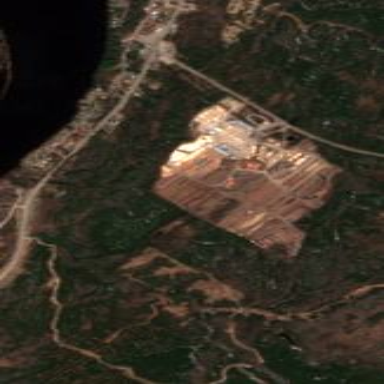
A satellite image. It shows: Industrial area dedicated to sawmill.